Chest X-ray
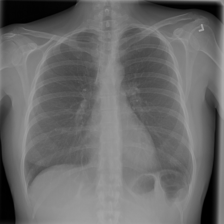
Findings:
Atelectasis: negative
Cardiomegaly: negative
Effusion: negative
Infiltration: negative
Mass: negative
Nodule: negative
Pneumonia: negative
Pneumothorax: negative
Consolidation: negative
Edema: negative
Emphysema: negative
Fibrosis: negative
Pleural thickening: negative
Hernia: negative